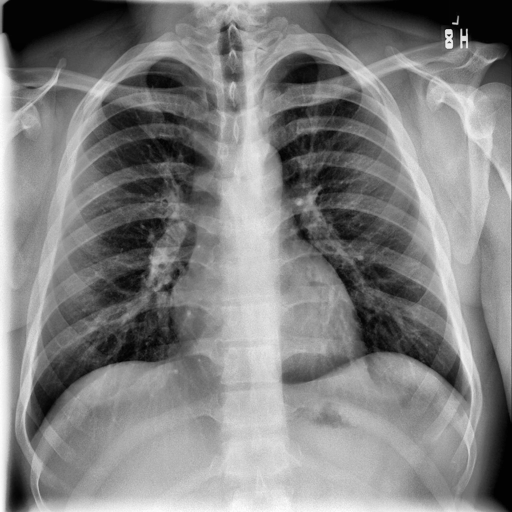
Finding: NORMAL